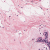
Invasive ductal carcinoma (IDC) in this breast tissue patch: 0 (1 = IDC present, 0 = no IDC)